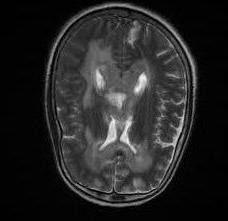
Label: notumor